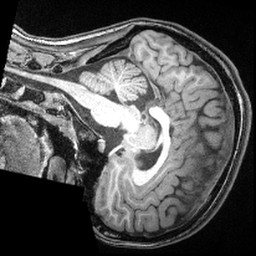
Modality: T1w
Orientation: sagittal
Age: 14
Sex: female
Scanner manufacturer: siemens
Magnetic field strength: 3 T
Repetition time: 2.4 s
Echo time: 0.00374 s